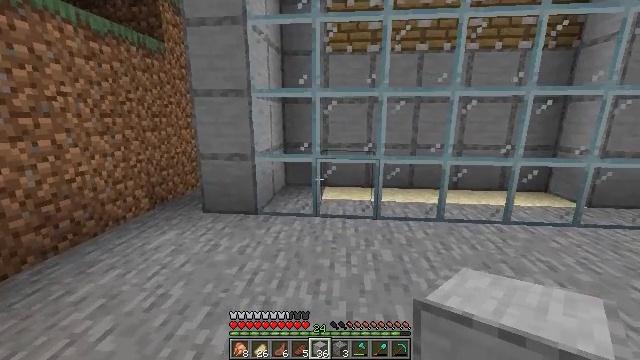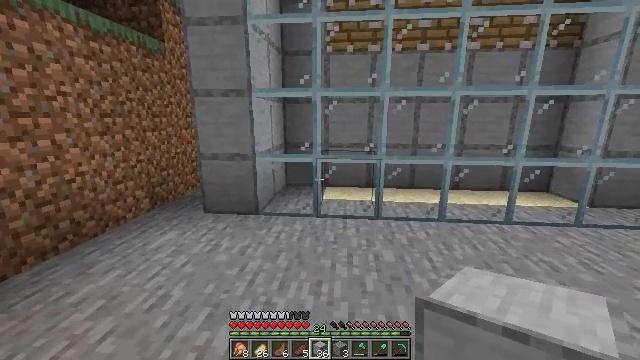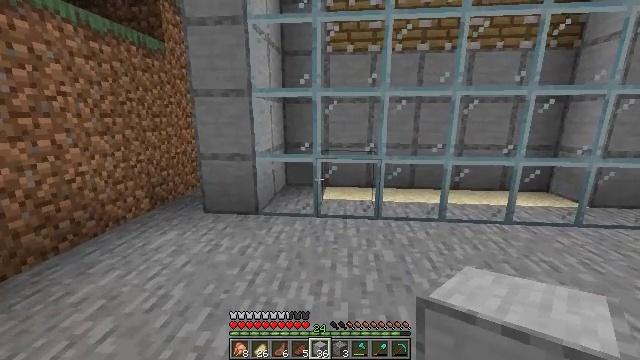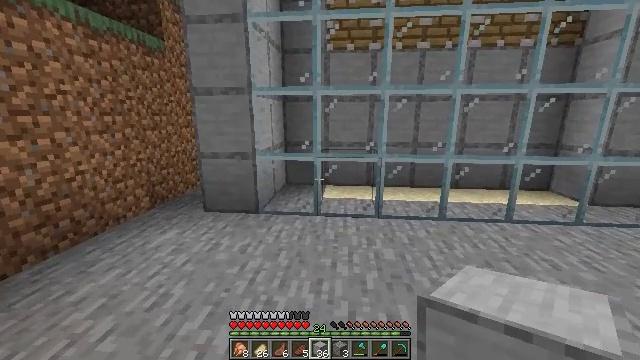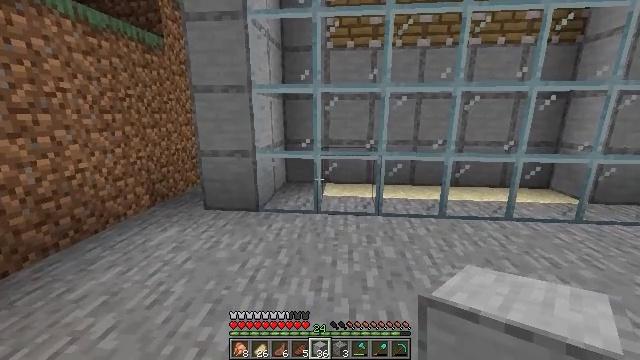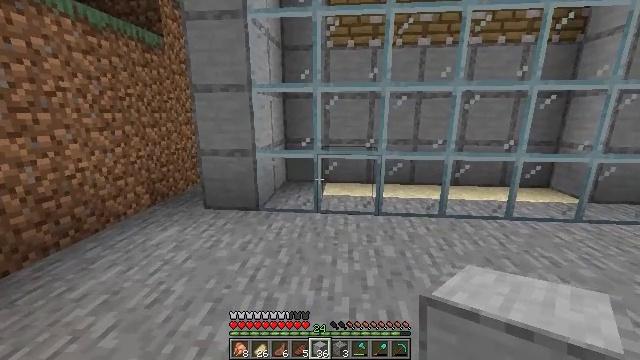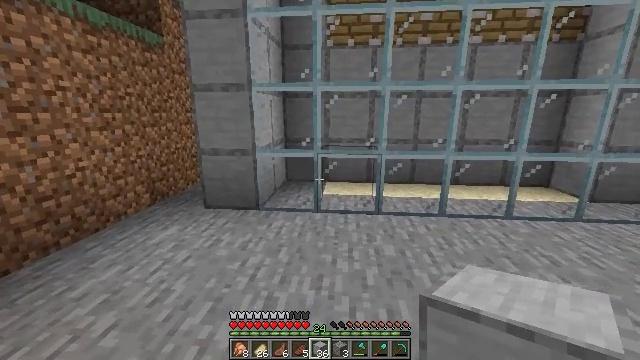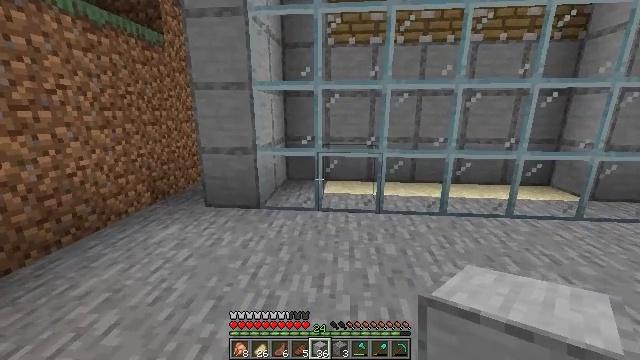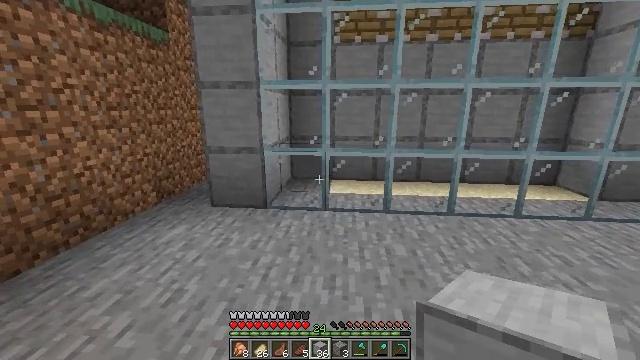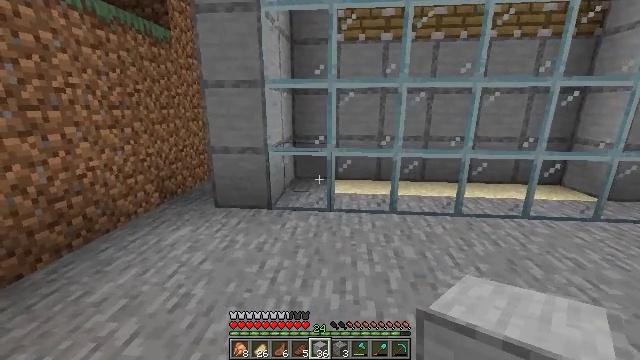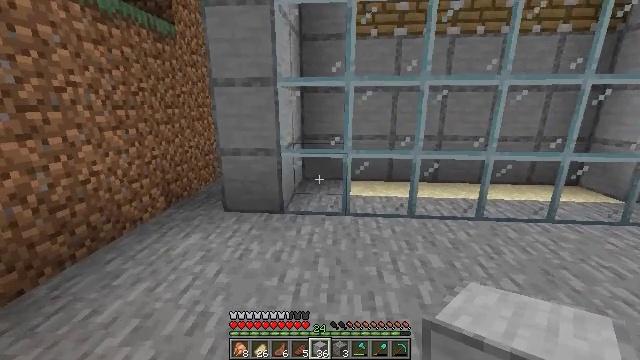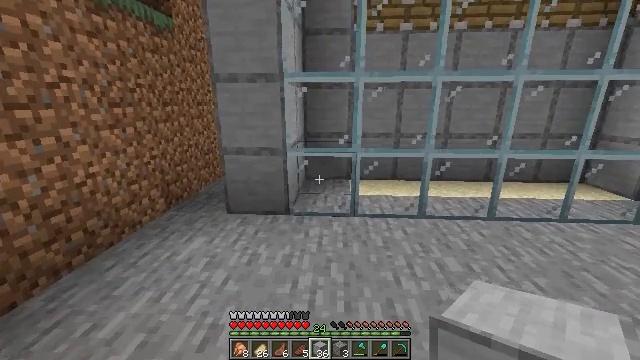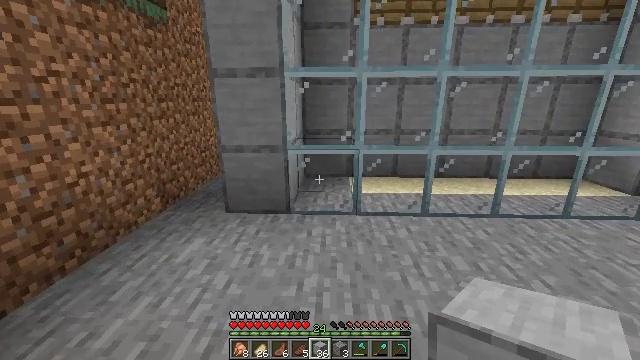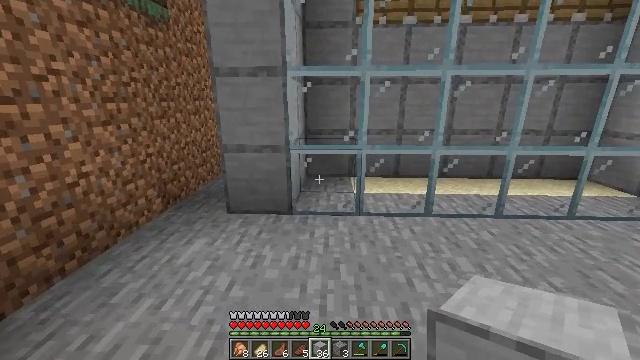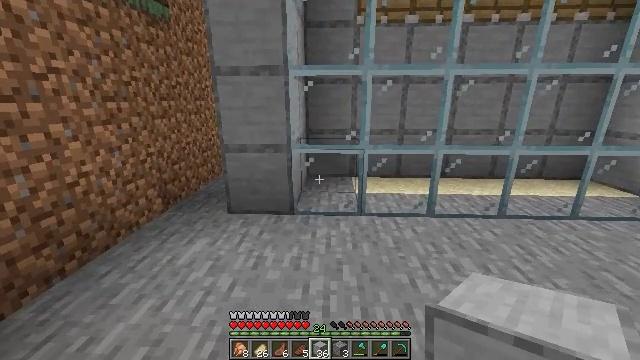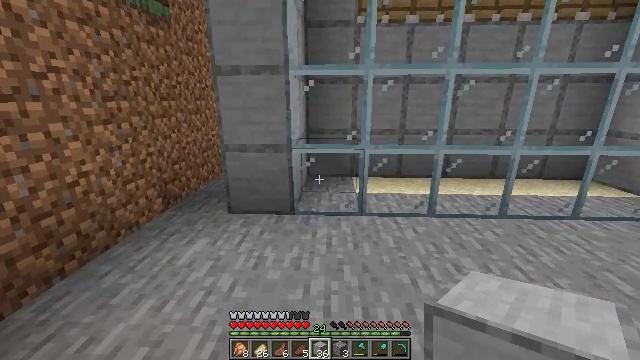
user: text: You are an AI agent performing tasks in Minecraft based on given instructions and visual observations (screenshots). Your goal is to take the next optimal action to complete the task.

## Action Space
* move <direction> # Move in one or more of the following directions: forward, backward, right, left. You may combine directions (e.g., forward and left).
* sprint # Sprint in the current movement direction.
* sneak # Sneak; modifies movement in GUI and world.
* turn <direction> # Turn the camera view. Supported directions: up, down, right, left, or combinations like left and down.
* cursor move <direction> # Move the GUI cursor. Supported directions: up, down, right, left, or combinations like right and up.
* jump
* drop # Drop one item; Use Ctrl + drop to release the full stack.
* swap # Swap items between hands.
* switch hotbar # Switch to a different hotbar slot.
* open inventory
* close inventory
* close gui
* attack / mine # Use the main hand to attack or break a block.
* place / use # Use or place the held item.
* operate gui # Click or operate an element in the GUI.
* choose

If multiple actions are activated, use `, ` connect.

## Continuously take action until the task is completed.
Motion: motion action
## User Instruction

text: Break the smooth stone to collect it.
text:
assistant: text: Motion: no_op
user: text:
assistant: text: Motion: no_op
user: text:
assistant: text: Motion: no_op
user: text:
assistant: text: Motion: no_op
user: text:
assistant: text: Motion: no_op
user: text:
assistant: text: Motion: no_op
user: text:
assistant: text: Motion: move left
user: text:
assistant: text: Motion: move forward and move left
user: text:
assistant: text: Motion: move forward and move left
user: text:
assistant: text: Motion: move forward and move left
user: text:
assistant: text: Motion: move forward and move left, turn right
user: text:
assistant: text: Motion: turn right
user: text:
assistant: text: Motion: no_op
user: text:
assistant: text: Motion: no_op
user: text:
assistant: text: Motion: no_op
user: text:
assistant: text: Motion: no_op
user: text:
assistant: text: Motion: no_op
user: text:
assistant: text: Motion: no_op
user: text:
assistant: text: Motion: no_op
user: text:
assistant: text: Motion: no_op
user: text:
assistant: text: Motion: no_op
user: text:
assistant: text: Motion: move forward and move left
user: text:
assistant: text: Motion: move forward and move left
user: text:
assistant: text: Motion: move forward and move left
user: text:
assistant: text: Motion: move forward and move left
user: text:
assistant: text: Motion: move forward and move left
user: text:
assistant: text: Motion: move forward and move left
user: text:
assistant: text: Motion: move forward and move left, turn right
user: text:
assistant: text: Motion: move forward and move left, turn right
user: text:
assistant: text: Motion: move forward and move left, turn right and down